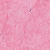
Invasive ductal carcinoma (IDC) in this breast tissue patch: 0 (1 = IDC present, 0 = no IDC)